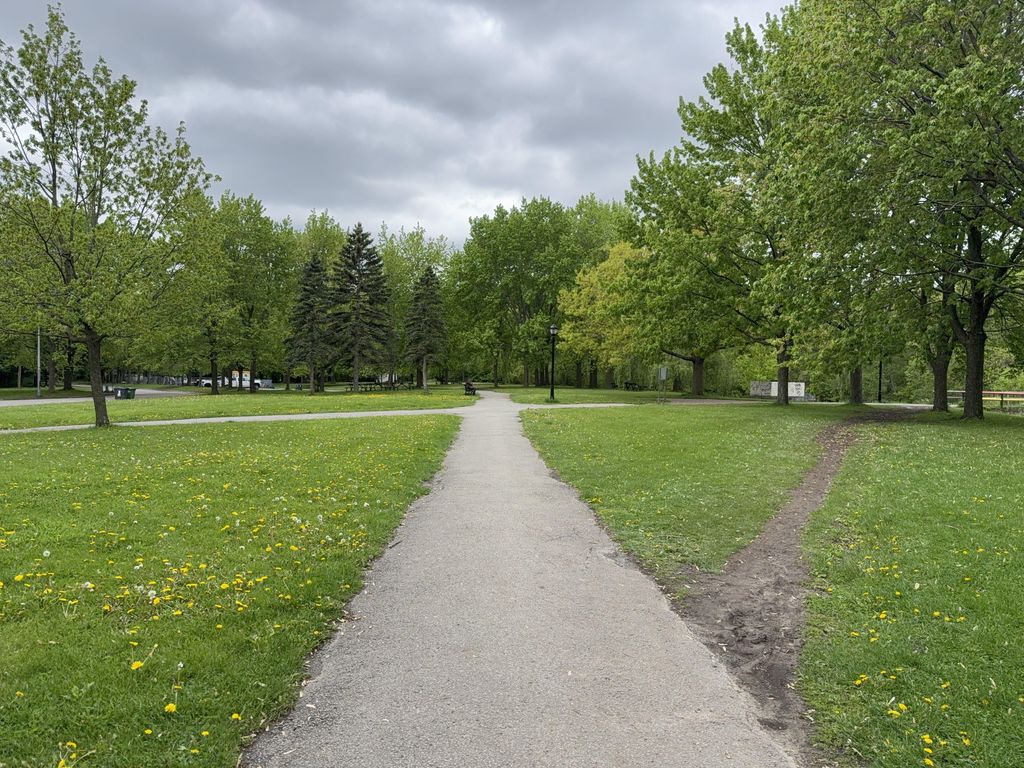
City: montreal